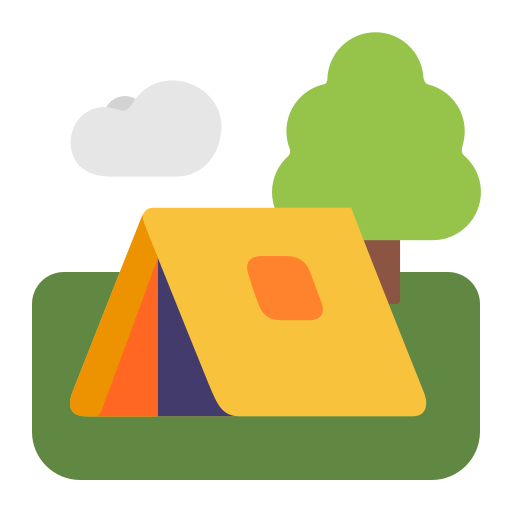
camping flat